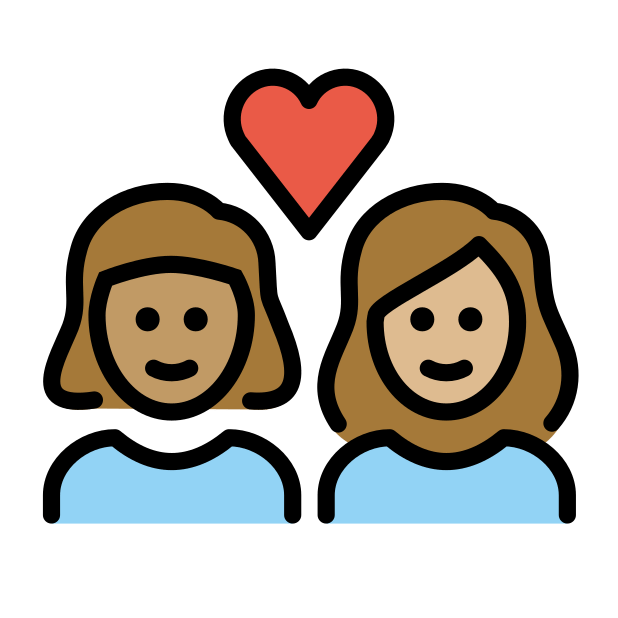
couple with heart: woman, woman, medium skin tone, medium-light skin tone